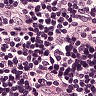
Metastatic tissue present: no